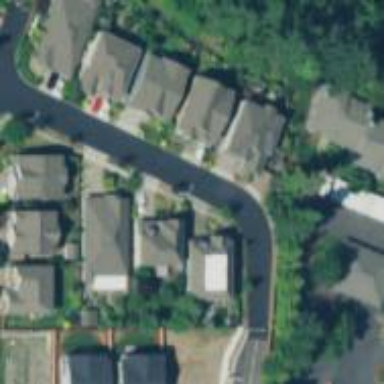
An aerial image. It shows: Residential road with sidewalk on the left.